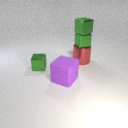
large purple rubber cube to the left of large red metal cylinder